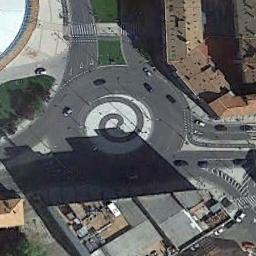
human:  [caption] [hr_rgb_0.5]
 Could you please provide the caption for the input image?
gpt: There are many cars at the roundabout .

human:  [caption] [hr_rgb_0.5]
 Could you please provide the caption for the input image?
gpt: There are many bifurcation roads with many moving and waiting vehicles, And many neatly arranged tall buildings and some trees around the roundabout .

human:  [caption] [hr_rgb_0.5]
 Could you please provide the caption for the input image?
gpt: The roundabout with three exits and entrances is in the residential area and some cars are driving on the roundabout .

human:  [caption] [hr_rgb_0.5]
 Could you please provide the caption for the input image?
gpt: The roundabout is next to buildings and trees .

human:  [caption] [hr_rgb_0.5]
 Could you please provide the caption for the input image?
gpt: There are some buildings beside the roundabout .